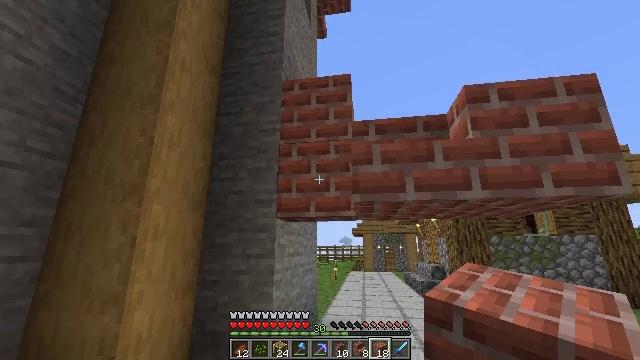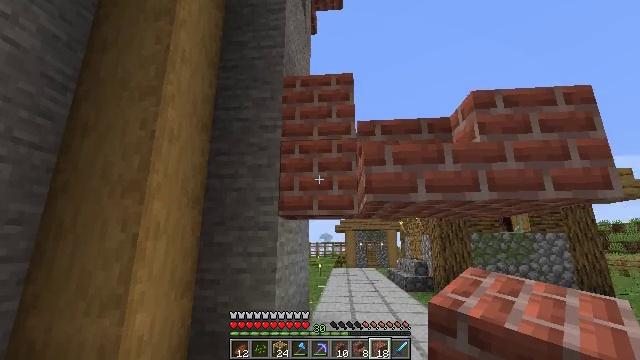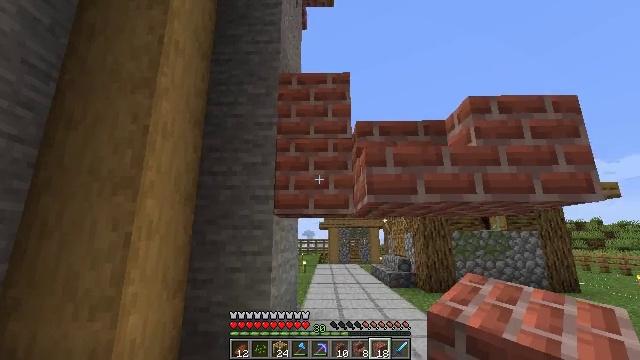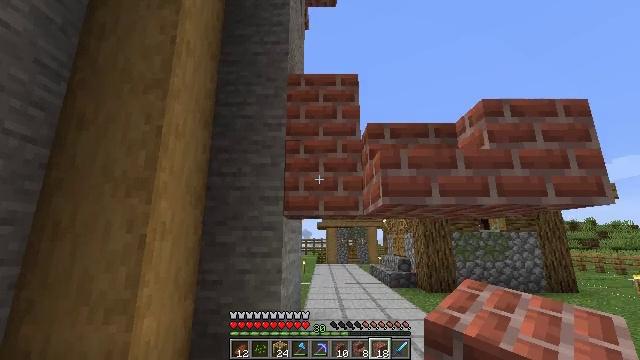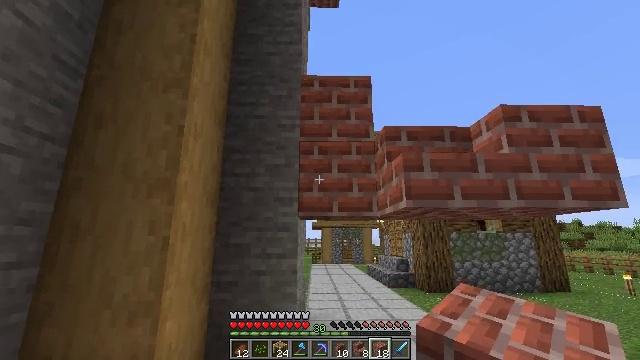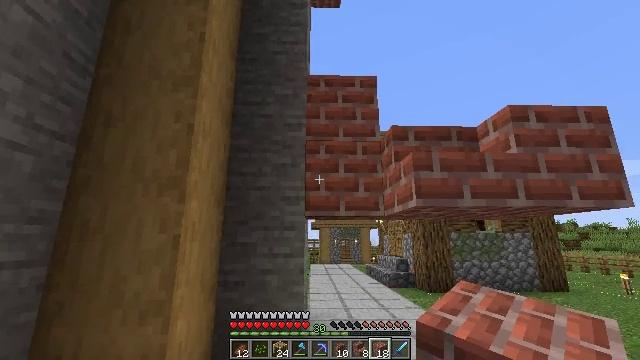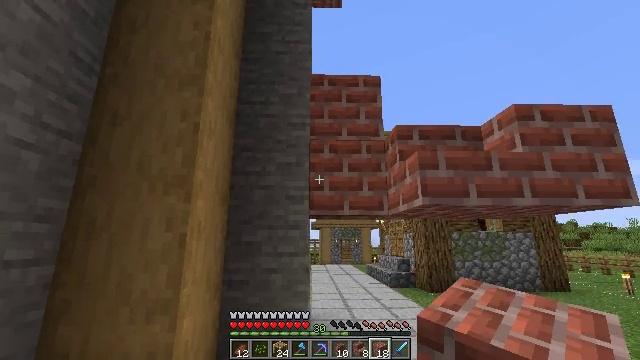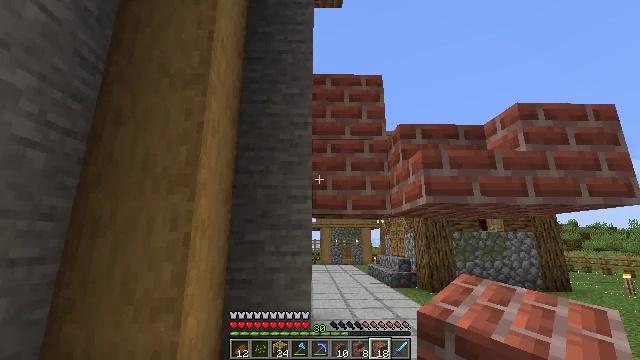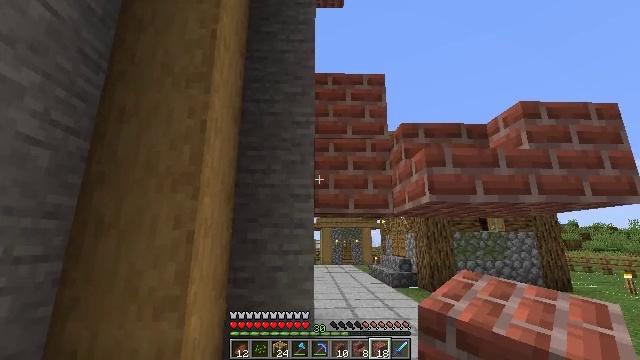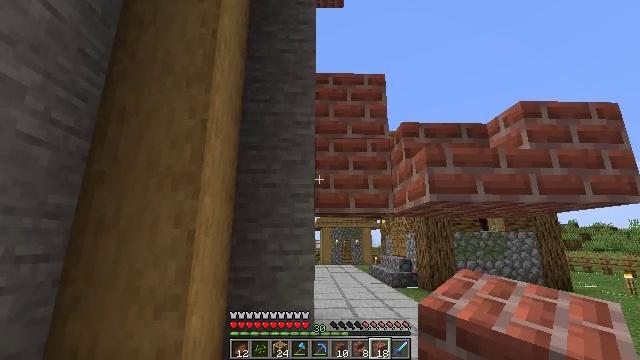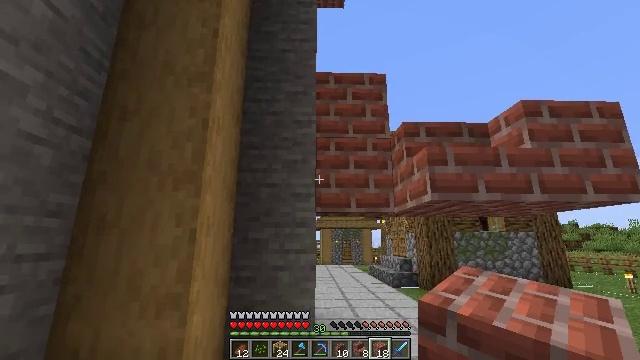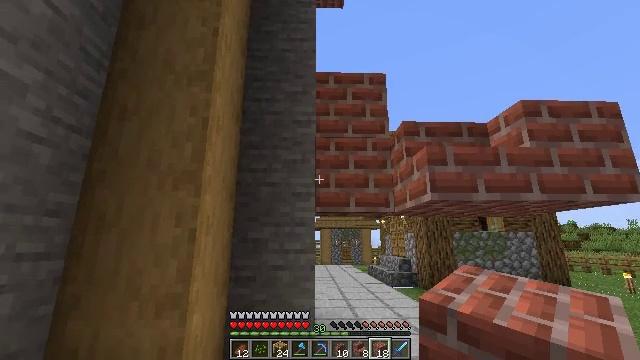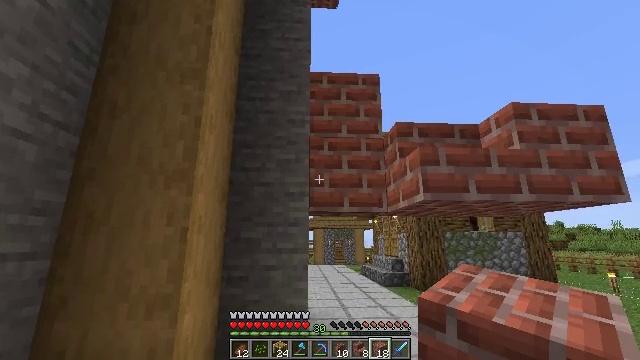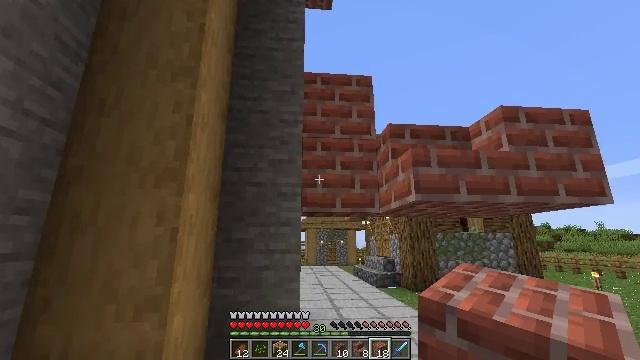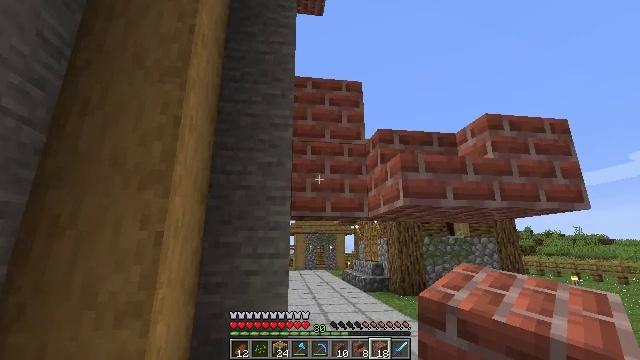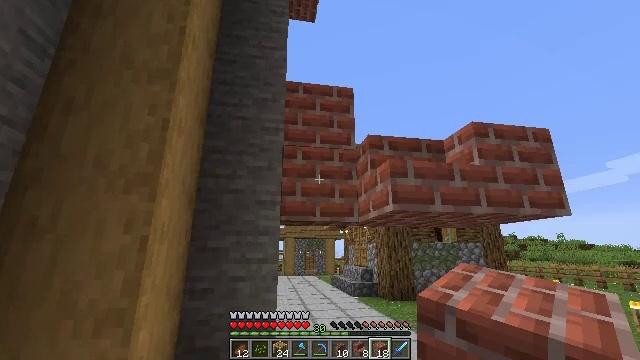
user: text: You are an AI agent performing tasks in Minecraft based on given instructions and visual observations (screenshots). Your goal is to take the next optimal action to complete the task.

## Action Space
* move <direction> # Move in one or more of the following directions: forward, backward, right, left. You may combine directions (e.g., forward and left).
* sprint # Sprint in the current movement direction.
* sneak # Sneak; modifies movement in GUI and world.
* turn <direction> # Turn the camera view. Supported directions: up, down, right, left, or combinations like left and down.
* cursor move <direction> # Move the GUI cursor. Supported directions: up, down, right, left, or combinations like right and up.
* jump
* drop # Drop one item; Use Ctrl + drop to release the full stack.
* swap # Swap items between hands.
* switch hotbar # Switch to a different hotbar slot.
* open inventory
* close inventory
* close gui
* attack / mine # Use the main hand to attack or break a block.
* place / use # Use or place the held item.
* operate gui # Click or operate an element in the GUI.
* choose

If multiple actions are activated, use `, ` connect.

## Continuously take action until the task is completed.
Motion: motion action
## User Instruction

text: Retrieve bricks from the wall.
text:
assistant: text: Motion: move left, turn right
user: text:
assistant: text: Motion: move left, turn right
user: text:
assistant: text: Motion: move left
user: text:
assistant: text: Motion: move left, turn right
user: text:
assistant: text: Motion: no_op
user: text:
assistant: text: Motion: no_op
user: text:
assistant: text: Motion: no_op
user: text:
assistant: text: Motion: no_op
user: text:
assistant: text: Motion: no_op
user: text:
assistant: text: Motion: no_op
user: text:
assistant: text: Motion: no_op
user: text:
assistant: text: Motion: turn right
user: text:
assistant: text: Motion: turn right
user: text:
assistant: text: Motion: turn right
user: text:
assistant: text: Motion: turn right and up
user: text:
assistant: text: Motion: turn right
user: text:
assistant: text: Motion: turn right
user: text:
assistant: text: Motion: no_op
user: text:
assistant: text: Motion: no_op
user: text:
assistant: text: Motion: no_op
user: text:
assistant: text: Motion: no_op
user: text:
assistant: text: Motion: no_op
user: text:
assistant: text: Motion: no_op
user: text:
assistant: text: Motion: no_op
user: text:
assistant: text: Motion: no_op
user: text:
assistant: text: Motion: no_op
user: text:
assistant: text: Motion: no_op
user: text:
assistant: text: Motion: no_op
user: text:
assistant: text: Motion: no_op
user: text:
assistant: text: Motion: no_op